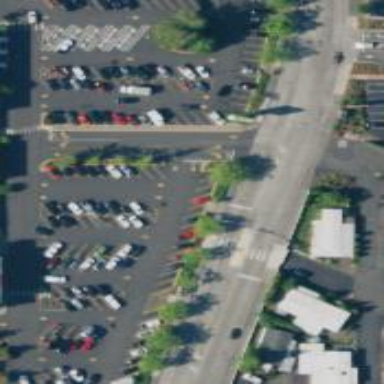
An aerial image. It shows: Footway located on traffic island.